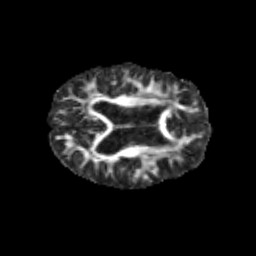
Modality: FA
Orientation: axial
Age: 9
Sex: female
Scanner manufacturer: siemens
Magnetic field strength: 3 T
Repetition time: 3.8 s
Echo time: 0.07 s